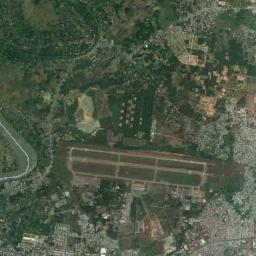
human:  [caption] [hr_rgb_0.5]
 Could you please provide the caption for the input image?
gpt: An airport with some parallel runways on the lawn and dense residential areas around the airport .

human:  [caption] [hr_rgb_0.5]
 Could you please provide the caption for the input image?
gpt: An airport in a residential area of ​​a city with a meandering river next to it .

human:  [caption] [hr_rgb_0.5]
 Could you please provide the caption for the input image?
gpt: There is an airport between the field and many buildings .

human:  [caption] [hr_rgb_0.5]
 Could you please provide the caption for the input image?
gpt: Most of the airport's buildings have white roofs .

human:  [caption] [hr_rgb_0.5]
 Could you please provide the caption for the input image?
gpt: The airport is surrounded by grass .